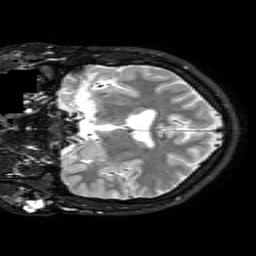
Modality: T2w
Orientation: coronal
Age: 26
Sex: male
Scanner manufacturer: philips
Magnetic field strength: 1.5 T
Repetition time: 2 s
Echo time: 0.2669 s